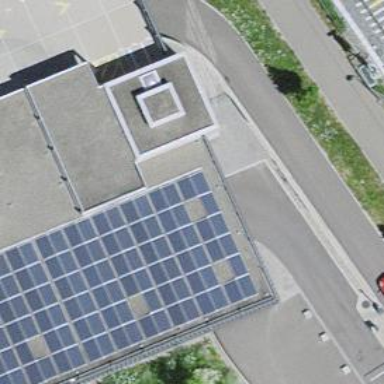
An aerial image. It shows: Multi-storey parking entrance.